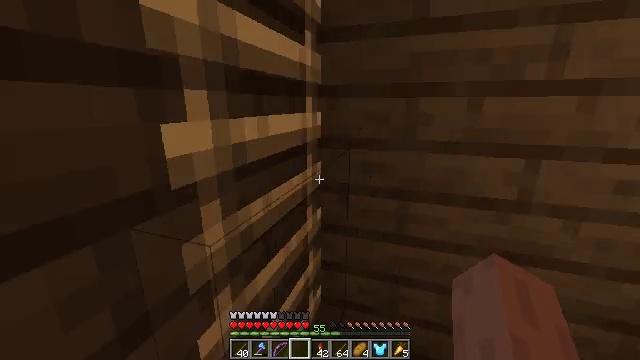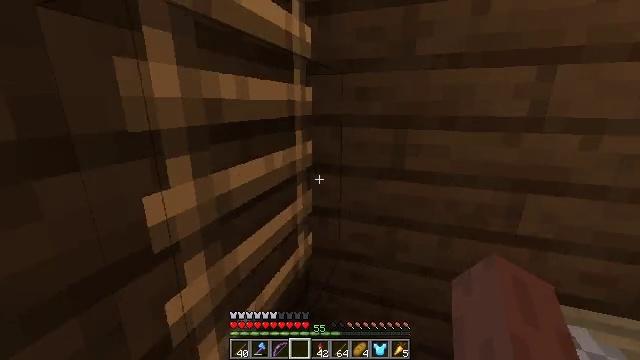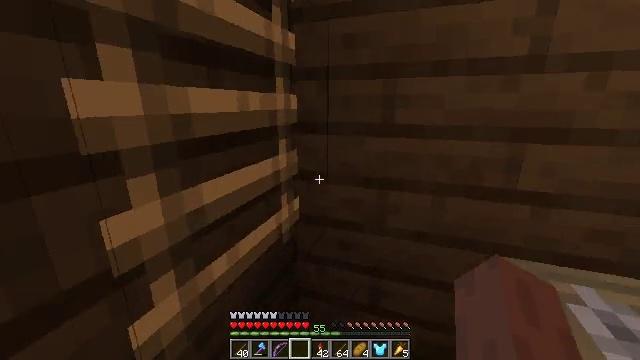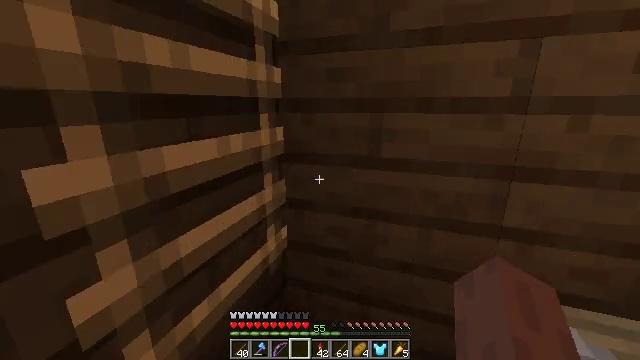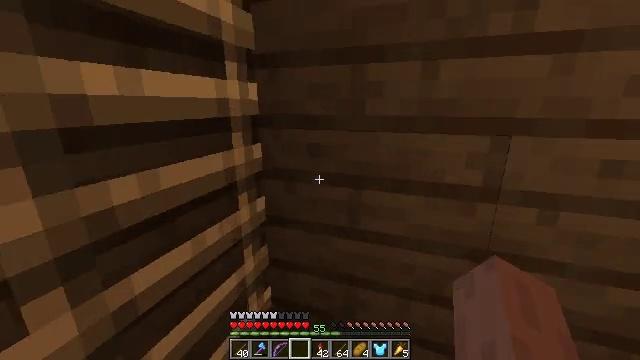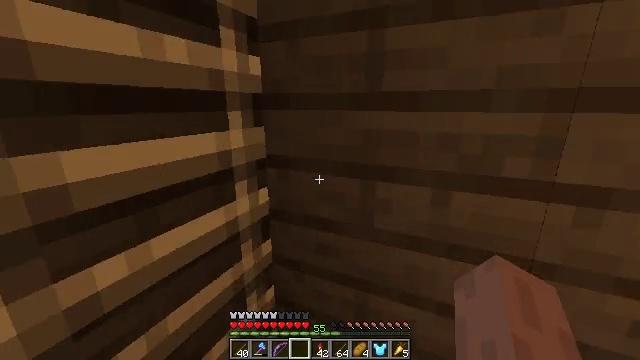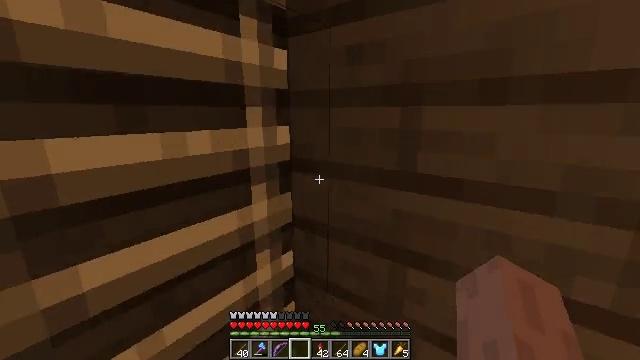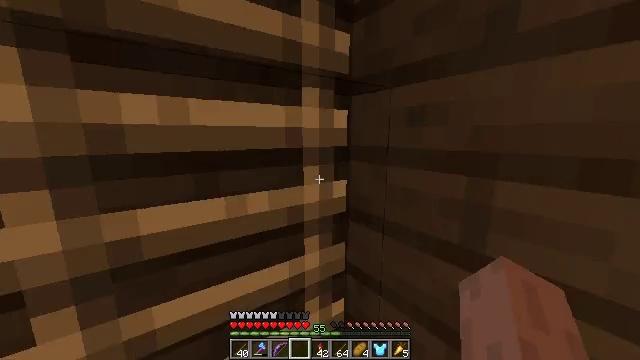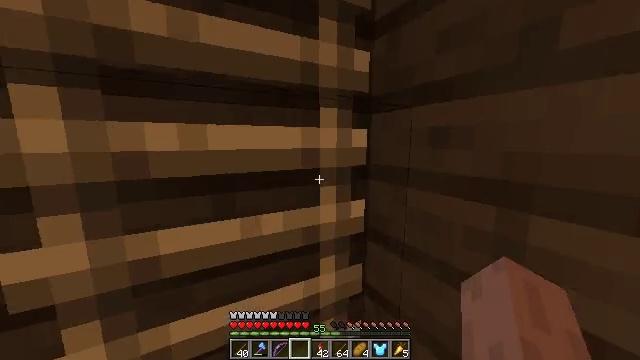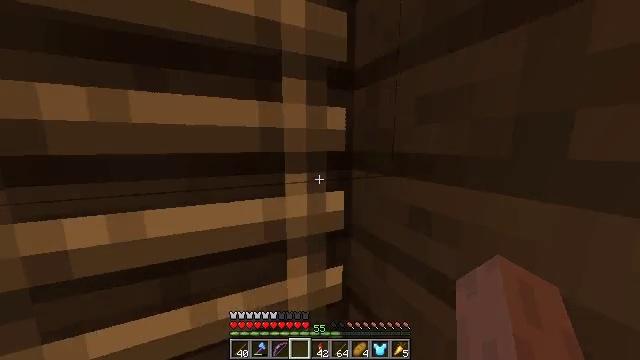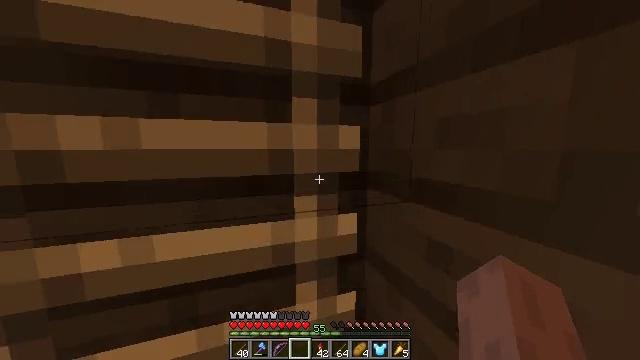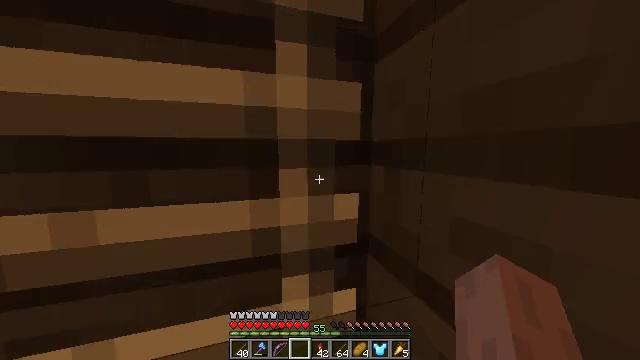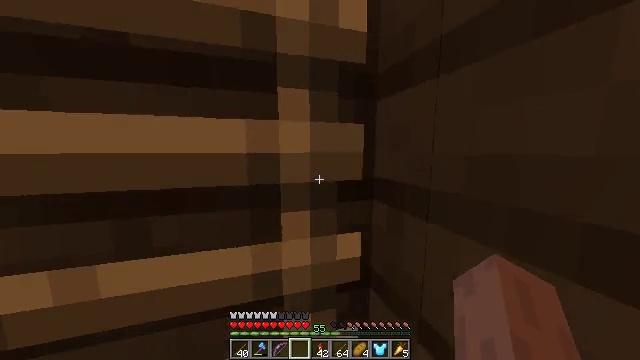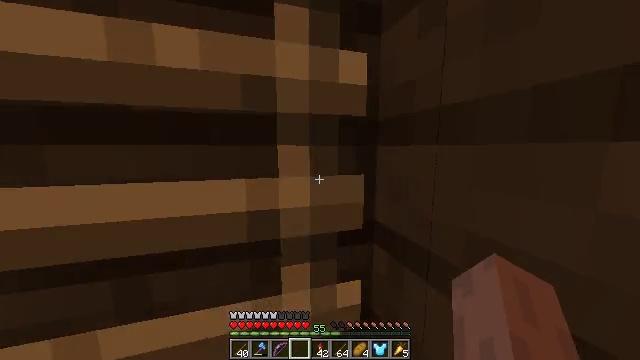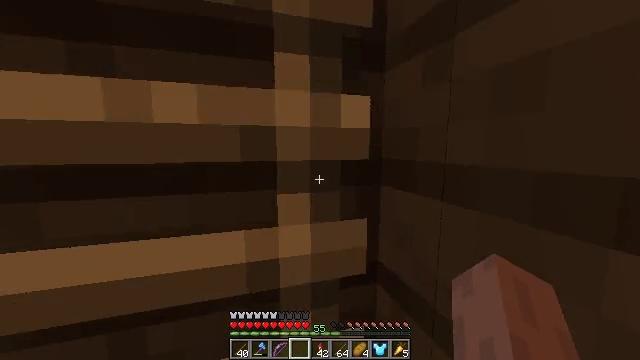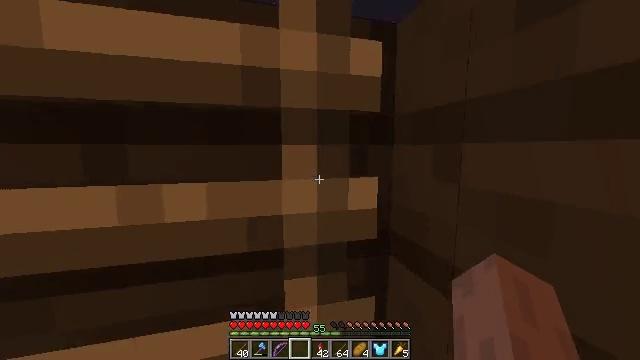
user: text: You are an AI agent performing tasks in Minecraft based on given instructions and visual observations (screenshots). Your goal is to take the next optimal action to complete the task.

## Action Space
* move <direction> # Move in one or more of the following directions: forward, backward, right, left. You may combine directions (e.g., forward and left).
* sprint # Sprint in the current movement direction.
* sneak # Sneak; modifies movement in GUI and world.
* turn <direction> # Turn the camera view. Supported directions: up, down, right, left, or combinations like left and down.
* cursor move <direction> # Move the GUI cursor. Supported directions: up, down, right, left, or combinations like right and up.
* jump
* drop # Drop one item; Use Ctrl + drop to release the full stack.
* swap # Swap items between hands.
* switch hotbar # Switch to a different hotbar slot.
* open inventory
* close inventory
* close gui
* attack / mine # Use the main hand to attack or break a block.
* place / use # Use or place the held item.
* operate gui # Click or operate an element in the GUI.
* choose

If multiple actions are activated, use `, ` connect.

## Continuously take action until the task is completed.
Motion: motion action
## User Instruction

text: Make an experience bottle in the crafting table.
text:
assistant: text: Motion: move forward and move right, jump
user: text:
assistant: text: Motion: move forward and move right, jump
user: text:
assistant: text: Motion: move forward and move right, jump
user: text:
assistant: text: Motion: move forward and move right, jump
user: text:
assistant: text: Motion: move forward and move right, turn left, jump
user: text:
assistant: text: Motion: move forward and move right, sprint, turn left and up, jump
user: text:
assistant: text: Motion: move forward, sprint, turn left and up, jump
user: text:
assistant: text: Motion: move forward, sprint, turn left and up, jump
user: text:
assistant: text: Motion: move forward, sprint, turn left, jump
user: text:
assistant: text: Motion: move forward, sprint, turn left, jump
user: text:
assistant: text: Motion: move forward, sprint, turn left, jump
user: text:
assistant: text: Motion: move forward, sprint, jump
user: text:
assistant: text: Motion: move forward, sprint, jump
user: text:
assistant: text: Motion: move forward, sprint, jump
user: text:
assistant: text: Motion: move forward, sprint, turn left, jump
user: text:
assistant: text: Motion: move forward, sprint, turn left, jump
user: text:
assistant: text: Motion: move forward, sprint, turn left, jump
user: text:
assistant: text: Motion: move forward, sprint, turn left, jump
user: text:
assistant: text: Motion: move forward, sprint, jump
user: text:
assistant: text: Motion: move forward, sprint, jump
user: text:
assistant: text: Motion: move forward, sprint, jump
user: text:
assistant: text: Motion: move forward, sprint, turn left, jump
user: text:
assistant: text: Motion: move forward, sprint, jump
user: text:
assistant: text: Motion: move forward, sprint, turn down, jump
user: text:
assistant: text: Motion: move forward, sprint, turn left and down
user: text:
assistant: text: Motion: move forward and move right, sprint, turn left and down
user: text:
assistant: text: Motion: move forward and move right, sprint, turn left and down
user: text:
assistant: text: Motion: move forward and move right, sprint, turn left and down
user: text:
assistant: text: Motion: move forward and move right, sprint, turn left
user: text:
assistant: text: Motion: move forward and move right, sprint, turn left